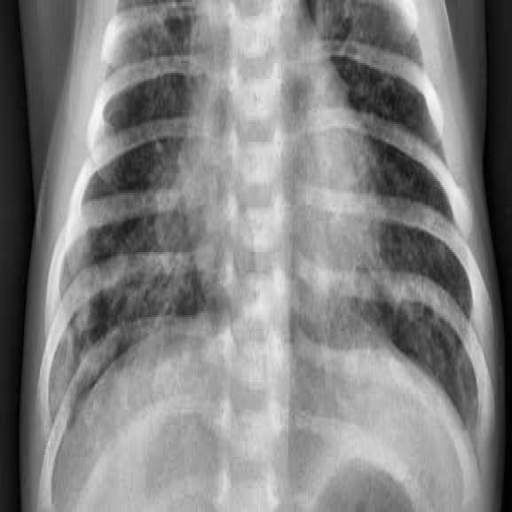
Finding: PNEUMONIA